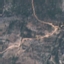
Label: HerbaceousVegetation